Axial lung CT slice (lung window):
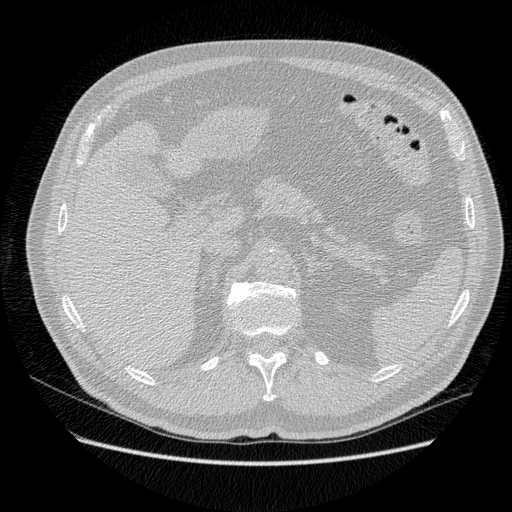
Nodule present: no